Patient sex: M
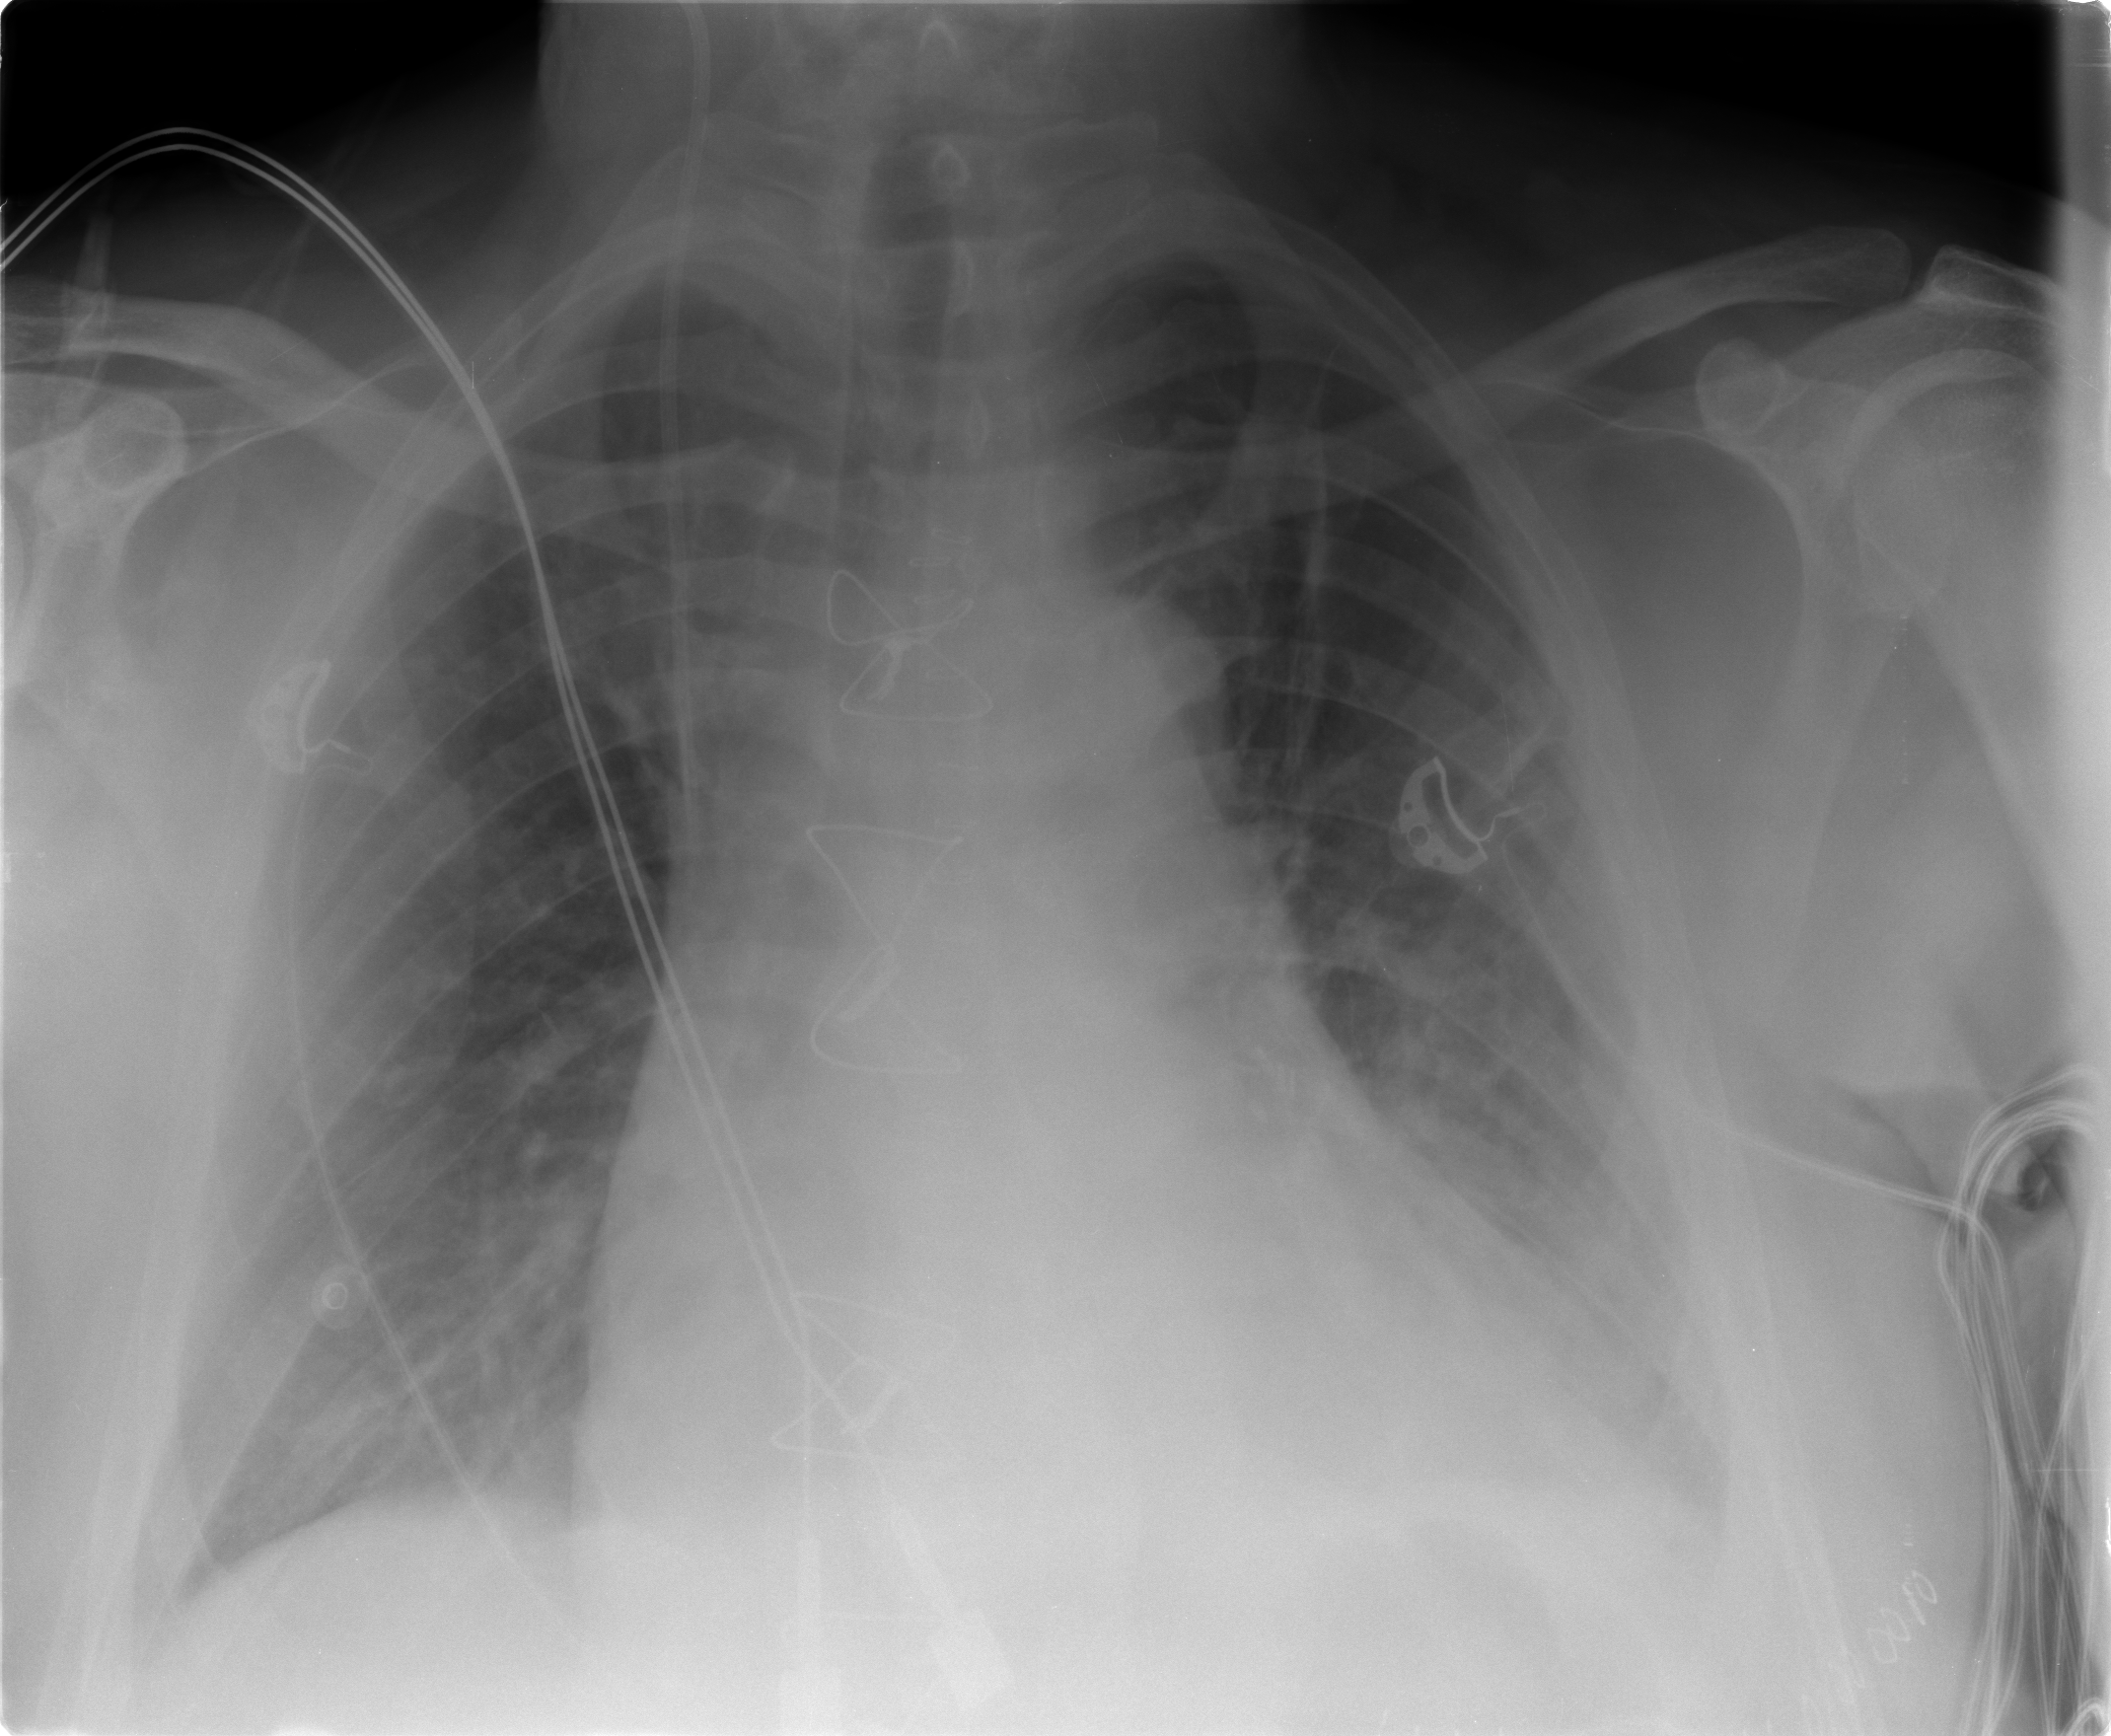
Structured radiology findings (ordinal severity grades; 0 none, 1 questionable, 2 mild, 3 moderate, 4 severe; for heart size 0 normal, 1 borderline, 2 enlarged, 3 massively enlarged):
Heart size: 2
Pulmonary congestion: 2
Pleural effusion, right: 2
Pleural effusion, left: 2
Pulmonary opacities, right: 0
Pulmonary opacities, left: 0
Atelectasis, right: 2
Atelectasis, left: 3